Aerial crown-view tile of a tropical tree (Barro Colorado Island, Panama), acquired 20250818:
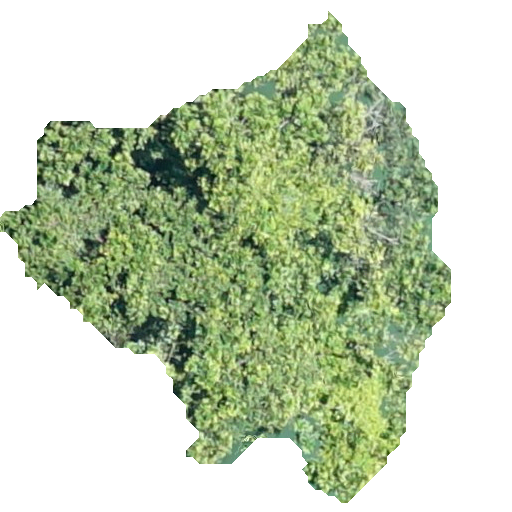
Species: Anacardium excelsum
GBIF accepted scientific name: Anacardium excelsum
Crown area: 179.522 m²